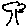
Label: tree